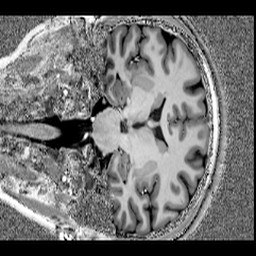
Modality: T1w
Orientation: coronal
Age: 28
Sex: female
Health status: healthy
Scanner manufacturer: siemens
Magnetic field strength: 7 T
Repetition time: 4.3 s
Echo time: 0.00227 s